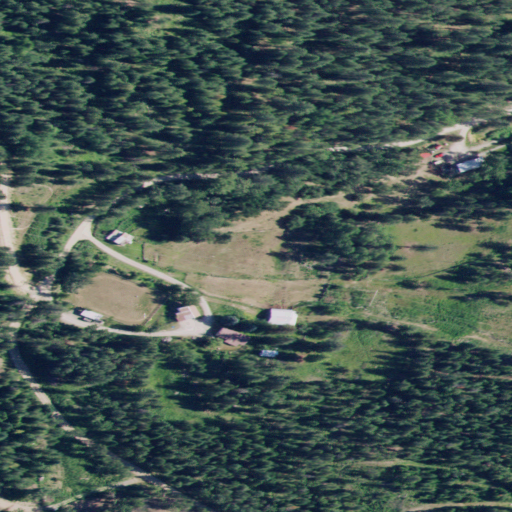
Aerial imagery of mountain in Idaho named Drummond Peak containing evergreen forest, shrub, open development, and low intensity development